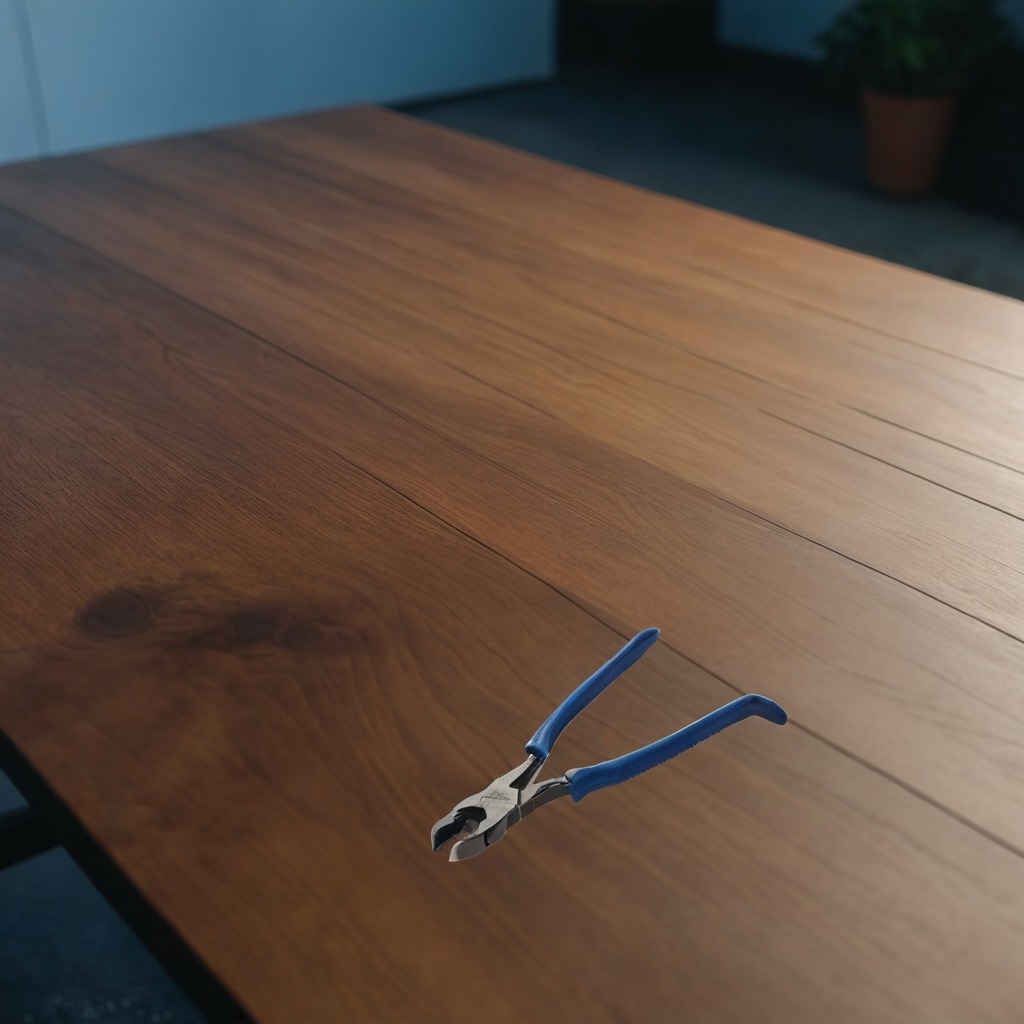
A plier lies on a table in a small garage at twilight.